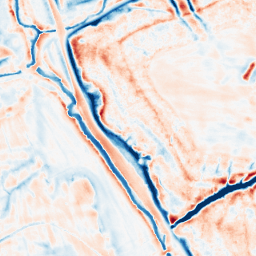
Category: edge_preserving
Decomposition family: bilateral
Decomposition parameters: d: 21
sigma_color: 100
sigma_space: 50
Upsampling method: bilinear
Upsampling parameters: scale: 8
Upsampling scale: 8